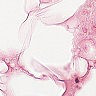
Metastatic tissue present: no